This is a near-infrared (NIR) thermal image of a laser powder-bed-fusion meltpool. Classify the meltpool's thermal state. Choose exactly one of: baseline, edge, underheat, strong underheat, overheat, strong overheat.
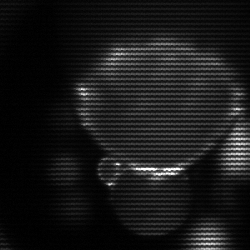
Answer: edge